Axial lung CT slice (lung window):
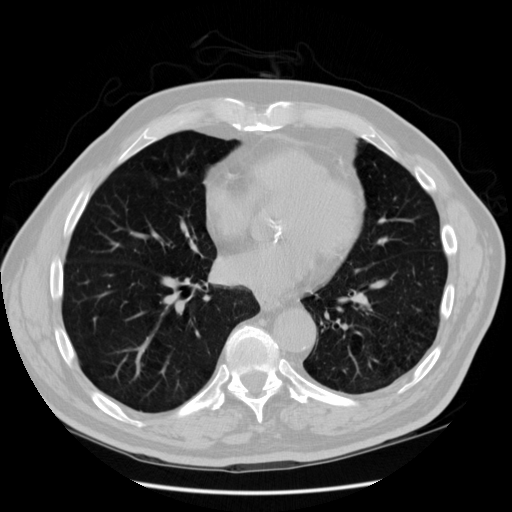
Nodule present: no